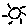
Label: sun